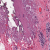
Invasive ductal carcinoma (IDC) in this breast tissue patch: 0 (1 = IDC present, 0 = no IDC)